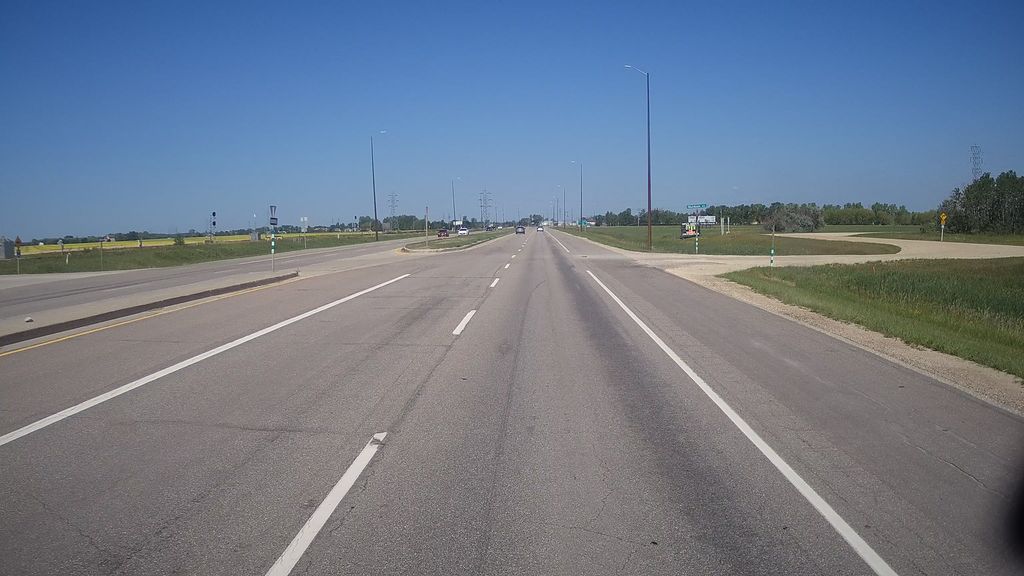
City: winnipeg